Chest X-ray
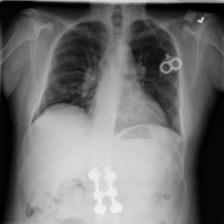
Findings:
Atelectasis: negative
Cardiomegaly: negative
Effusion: negative
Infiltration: positive
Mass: negative
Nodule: negative
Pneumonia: negative
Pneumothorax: negative
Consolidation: negative
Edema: negative
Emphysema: negative
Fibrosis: negative
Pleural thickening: negative
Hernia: negative